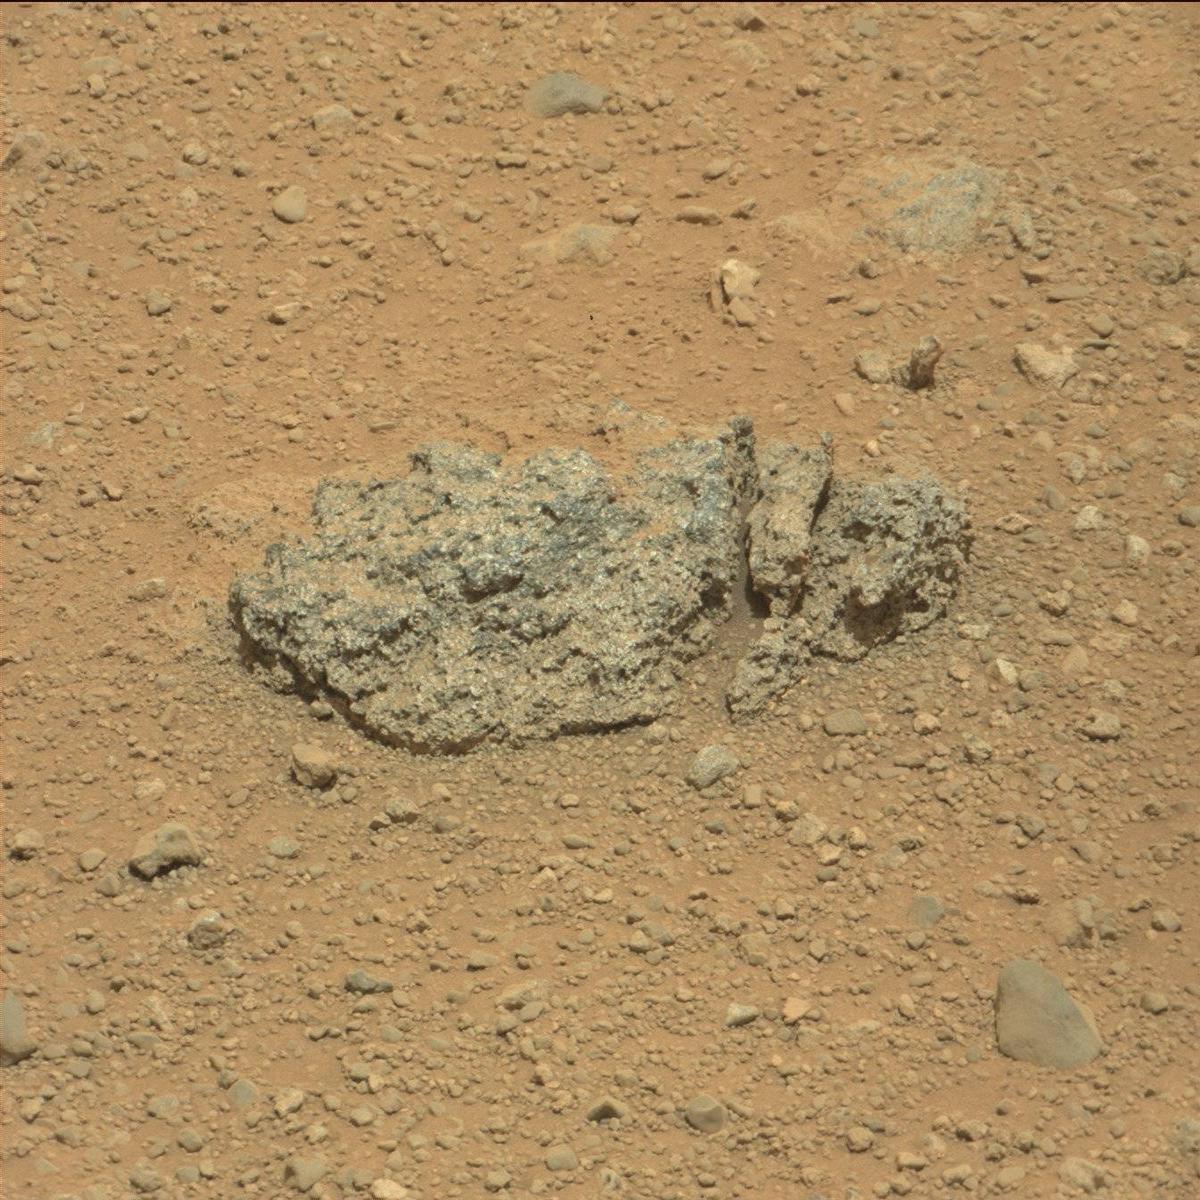
Terrain classes present: Bedrock, Rock, Sand / Soil